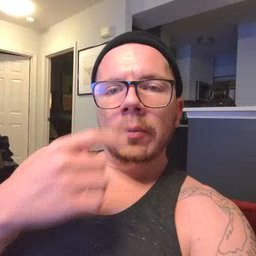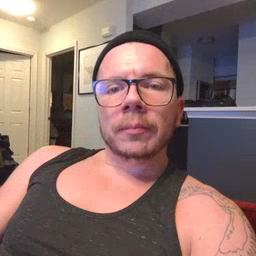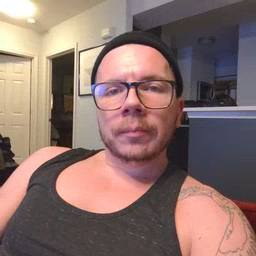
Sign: mouth